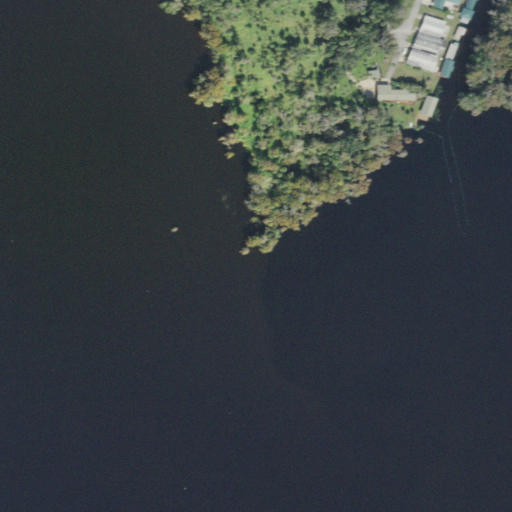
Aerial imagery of cape in Florida named Willow Point containing open water, herbaceous wetlands, evergreen forest, woody wetlands, mixed forest, medium intensity development, low intensity development, and open development